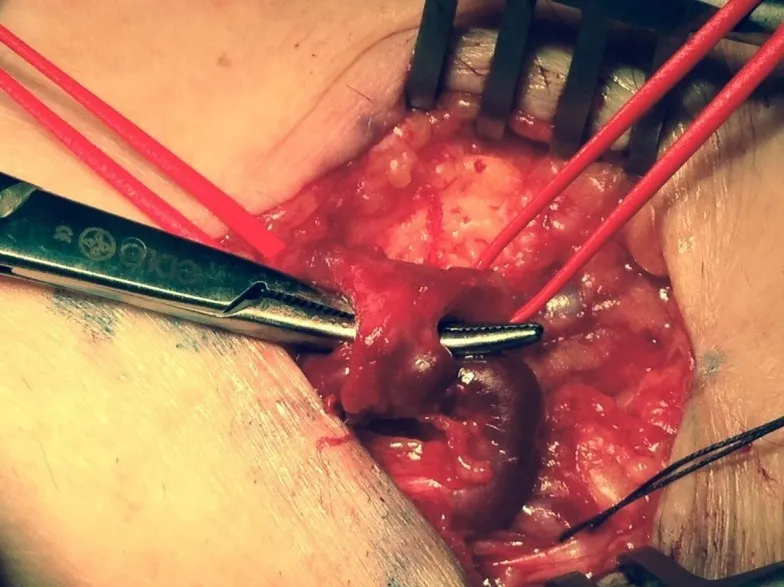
Interoperative image of arteriovenous fistula involving the radial artery and the cephalic vein in the wrist.
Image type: medical_photograph (other_medical_photograph)